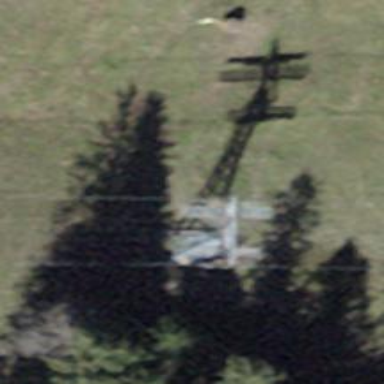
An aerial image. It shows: Pylon used for aerialway.